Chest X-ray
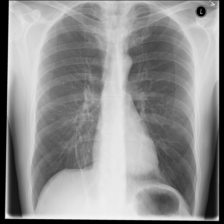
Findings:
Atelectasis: negative
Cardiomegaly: negative
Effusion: negative
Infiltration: negative
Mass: negative
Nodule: negative
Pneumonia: negative
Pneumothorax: negative
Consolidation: negative
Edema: negative
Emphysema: negative
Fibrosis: negative
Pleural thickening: negative
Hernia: negative